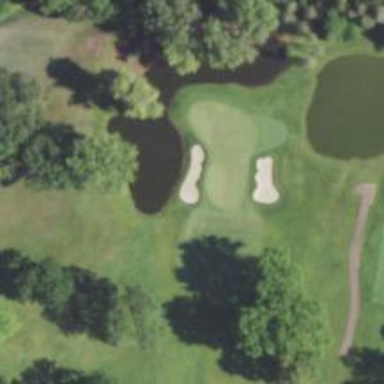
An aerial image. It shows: View of golf hole.